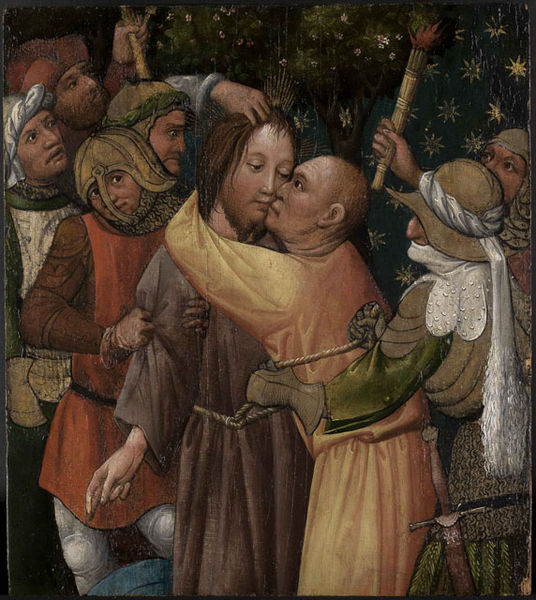
Titel: Gefangennahme Christi
Künstler: Meister des Staufener Altars
Standort: Karlsruhe
Institution: Staatliche Kunsthalle Karlsruhe
Schlagwörter: baum, berg, blau, blätter, dunkel, feuer, gemälde, gruppe, hand, himmel, kampf, kopf, mann, weiß, bäume, gelb, grün, menschen, ocker, ausschnitt, blume, blumen, braun, bunt, finger, frau, geste, haar, handschuh, handschuhe, hell, hintergrund, holz, hut, hüte, kleid, männer, nacht, nase, ohr, orange, rücken, schwarz, szene, ölbild, blüten, gürtel, rot, schal, tuch, beige, malerei, menge, bart, gedränge, mütze, arm, barock, bibel, falten, gesicht, hinrichtung, knoten, stein, tod, ärmel, bild, bildnis, hände, vorhang, öl, busch, büsche, flach, gebüsch, kirche, sonne, auge, gewand, gold, haare, kutte, lange haare, schnur, strick, gewänder, personen, pflanzen, gotik, potrait, renaissance, bauern, reiter, stock, garten, fesseln, kuss, küssen, umarmung, schlafen, hosen, bündel, farbe, hof, naiv, ziehen, gewalt, tau, soldaten, detail, trennung, glatze, festhalten, kordel, knie, kled, umarmen, schild, mond, religion, stern, strahlen, abschied, seil, sterne, sternenhimmel, festnahme, gefangen, gefangennahme, greifen, häscher, militär, schwert, säbel, uniform, verhaftung, waffen, soldat, peitsche, friedhof, helm, kranz, pinsel, ritter, rüstung, bekleidung, altar, römer, heiligenschein, nimbus, gotisch, christus, jesus, jesus christus, kreuzigung, ostern, christlich, toga, mittelalter, strumpfhose, religiös, segen, segnen, mönch, dicht, begrüßung, jünger, heilig, gefangener, heilung, armut, turban, haarlos, rute, petrus, fackel, fakeln, sklaven, grotesk, christi, fessel, barok, oliven, pontius pilatus, fackeln, anfassen, baume, christ, schächer, segensgestus, stricke, buchmalerei, passion, gefesselt, geand, hanf, evangelium, judas, betrug, hit, golgatha, ölberg, zöllner, strahlennimbus, gemlde, kreuzweg, gelm, kettenhemd, tafelmalerei, christud, geisselung, verrat, paulus, geiselung, geißel, glatzkopf, gethsemane, nach, range, verräter, gleichnis, gezemane, söldner, verabschiedung, quälen, getsemane, packen, judaskuss, malchus, häßlich, bruderkuss, kus, rutenbündel, turben, philister, knieschoner, verat, gefägnis, fakel, enschen, ergreifen, rog, heillig, känner, dunkjel, 1450, memling, gethsemaneh, soldaten fackel, ischariot, mäch, hudas, juda, judasskuss, gefabgebbahne, jesuzs, kußß, mopp, gesthemane, getsehmanedunkel, peitscher, sternenhimmel baum, nordalpiin, skuss, kuss des judas